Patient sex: F
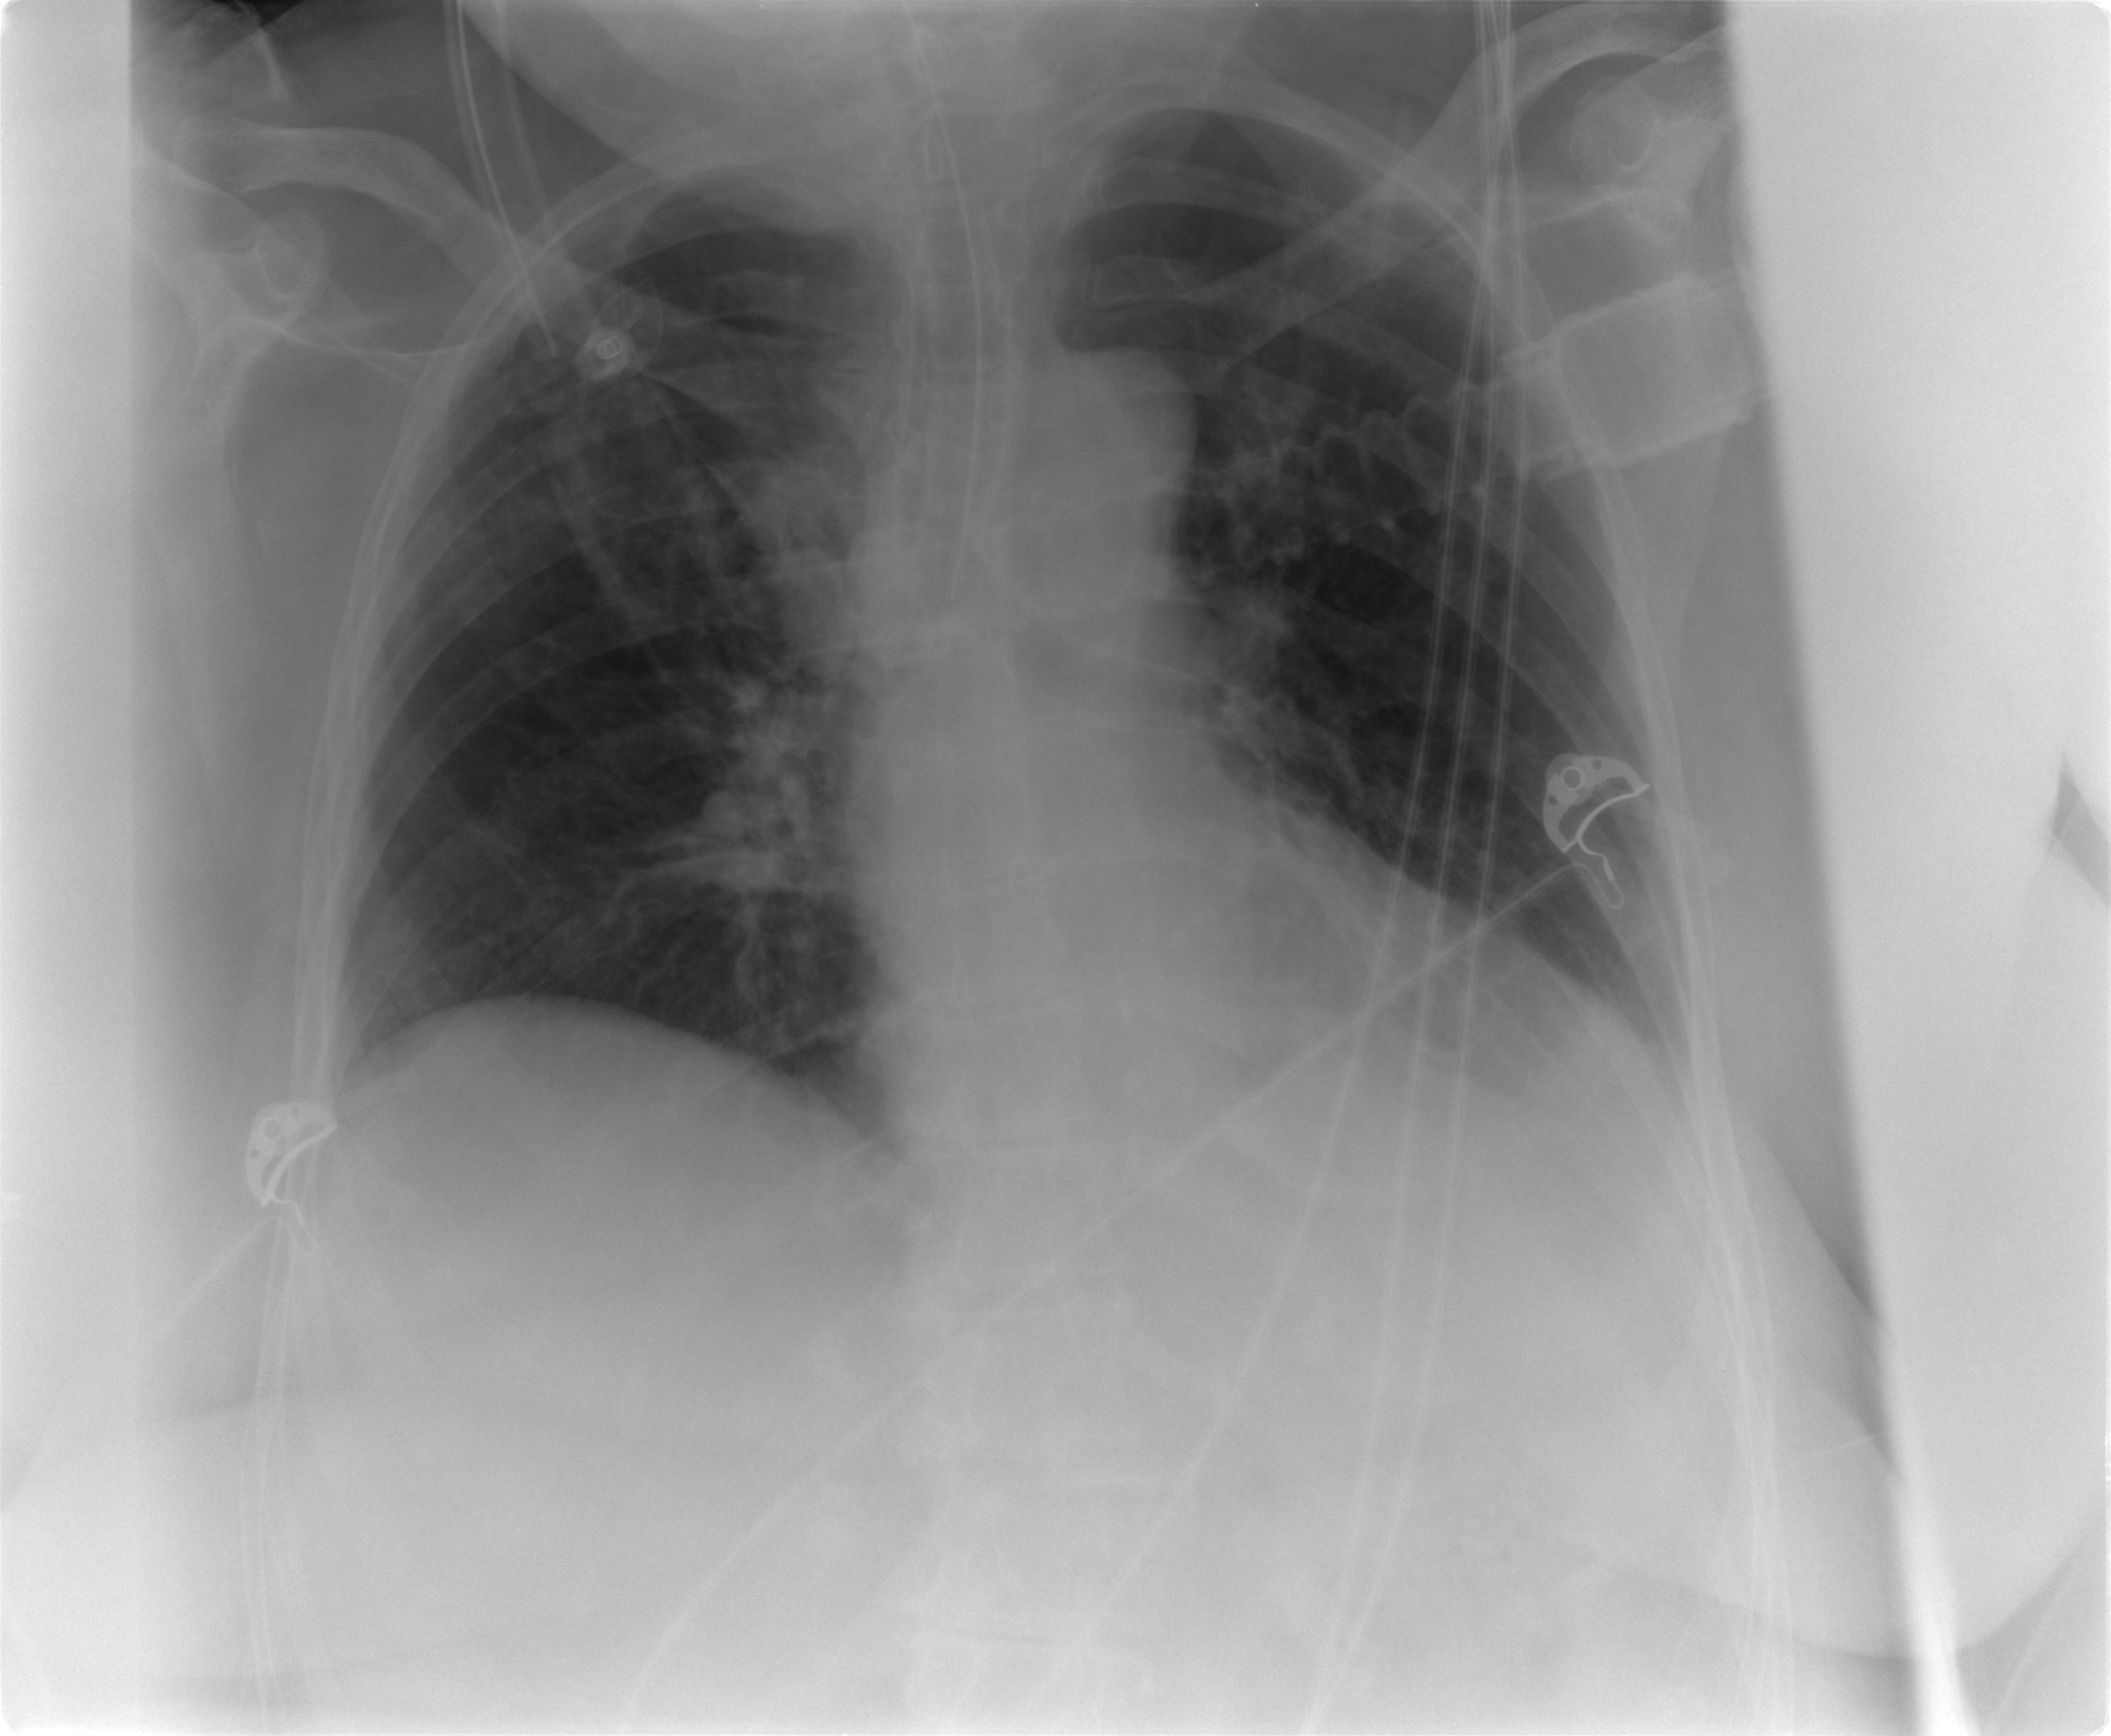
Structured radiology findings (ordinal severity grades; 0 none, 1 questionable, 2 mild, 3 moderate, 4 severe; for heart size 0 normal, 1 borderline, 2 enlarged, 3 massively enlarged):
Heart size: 1
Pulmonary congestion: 0
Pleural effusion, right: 0
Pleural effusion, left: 0
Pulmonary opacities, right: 0
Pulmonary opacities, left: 0
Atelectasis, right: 1
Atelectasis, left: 1